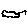
Label: cloud